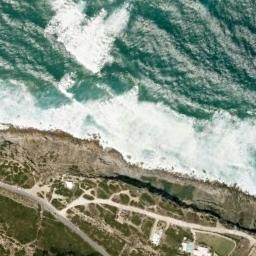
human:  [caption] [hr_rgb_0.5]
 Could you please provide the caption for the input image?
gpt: The type of beach is rocky coast and the land next to the beach is covered with some green plants .

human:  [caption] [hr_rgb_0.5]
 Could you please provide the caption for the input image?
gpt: Light green water and lumpy oasis .

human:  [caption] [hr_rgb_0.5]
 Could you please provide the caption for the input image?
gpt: Huge waves of green seawater beat against the beach with sparse plants successively.

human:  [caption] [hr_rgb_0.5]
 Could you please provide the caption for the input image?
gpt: The beach was easeful .

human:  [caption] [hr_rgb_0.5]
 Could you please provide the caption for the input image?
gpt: There are several roads of different lengths near the beach .